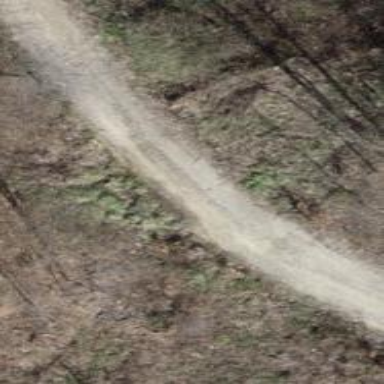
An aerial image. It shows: Gravel track with grade2 quality.